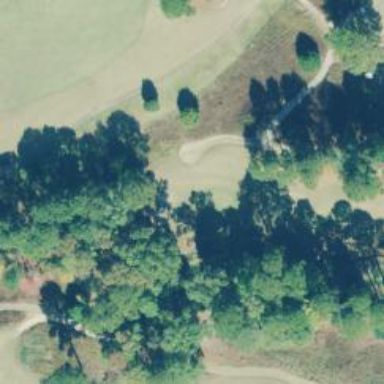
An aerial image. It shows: Path for both road and golf.